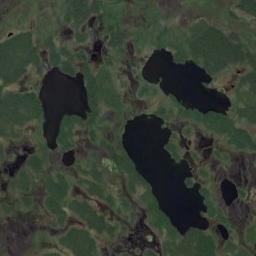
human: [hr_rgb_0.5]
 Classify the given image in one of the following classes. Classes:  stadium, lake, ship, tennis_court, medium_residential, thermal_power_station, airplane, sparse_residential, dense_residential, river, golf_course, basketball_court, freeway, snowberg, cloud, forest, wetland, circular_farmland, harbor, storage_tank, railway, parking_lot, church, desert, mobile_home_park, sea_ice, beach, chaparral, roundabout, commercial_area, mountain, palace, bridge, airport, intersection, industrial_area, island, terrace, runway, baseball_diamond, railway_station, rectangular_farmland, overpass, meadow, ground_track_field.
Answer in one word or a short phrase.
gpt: lake